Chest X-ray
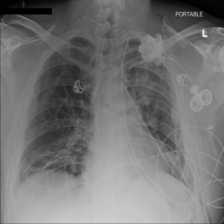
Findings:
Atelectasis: positive
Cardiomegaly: negative
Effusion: negative
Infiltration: negative
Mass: negative
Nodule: negative
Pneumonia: negative
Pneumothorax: negative
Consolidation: negative
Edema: negative
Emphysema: negative
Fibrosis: negative
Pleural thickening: negative
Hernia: negative